Interaction volume radius: 5 \u00c5
Interaction volume height: 25 \u00c5
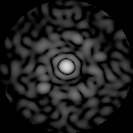
Disorder parameter: 0.8418